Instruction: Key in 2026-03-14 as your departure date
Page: home
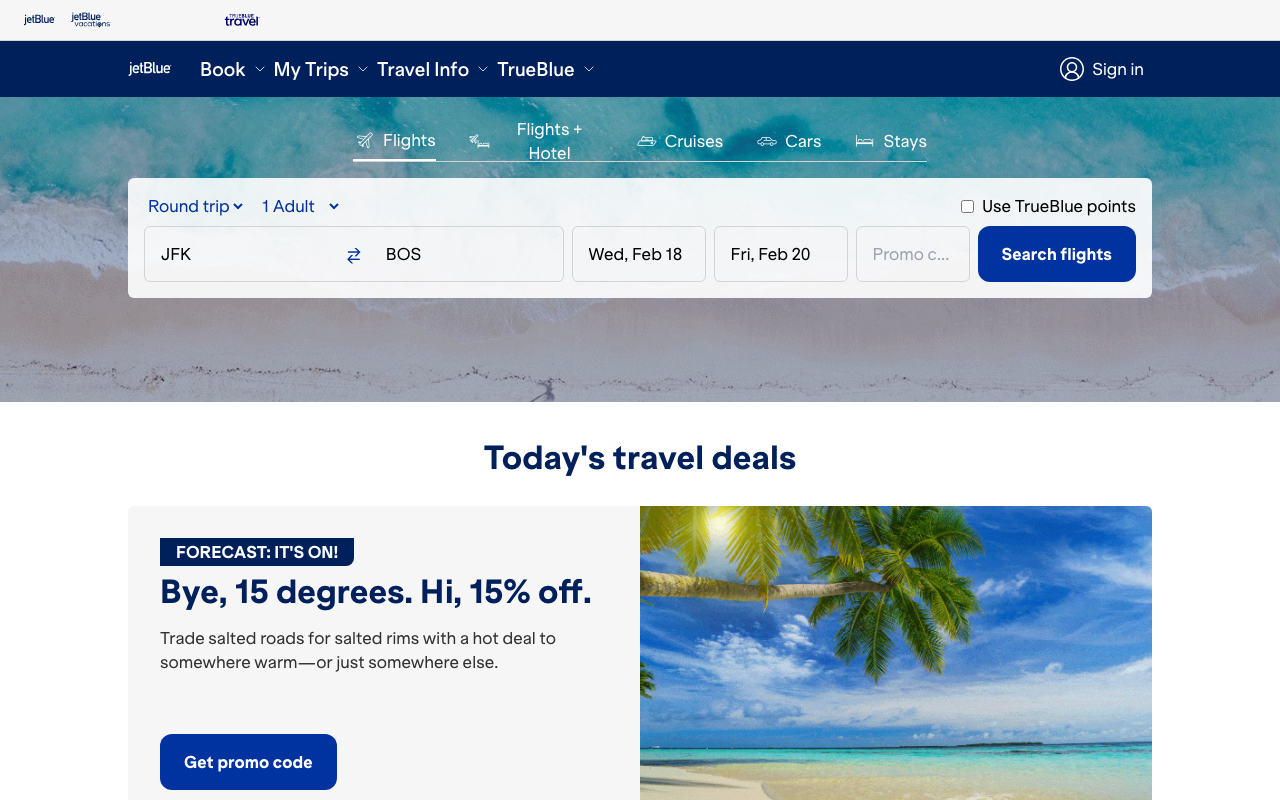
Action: type